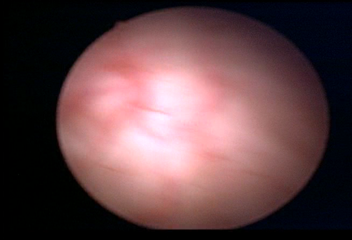
Modality: WLC
Class: Normal mucosa
Bladder cancer association: No